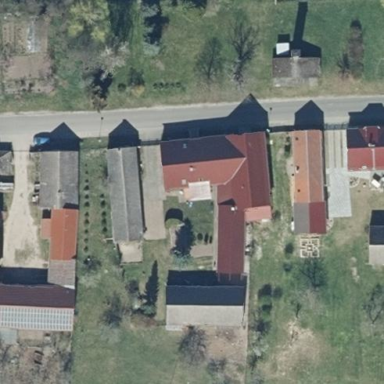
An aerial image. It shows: Simple and straightforward house.